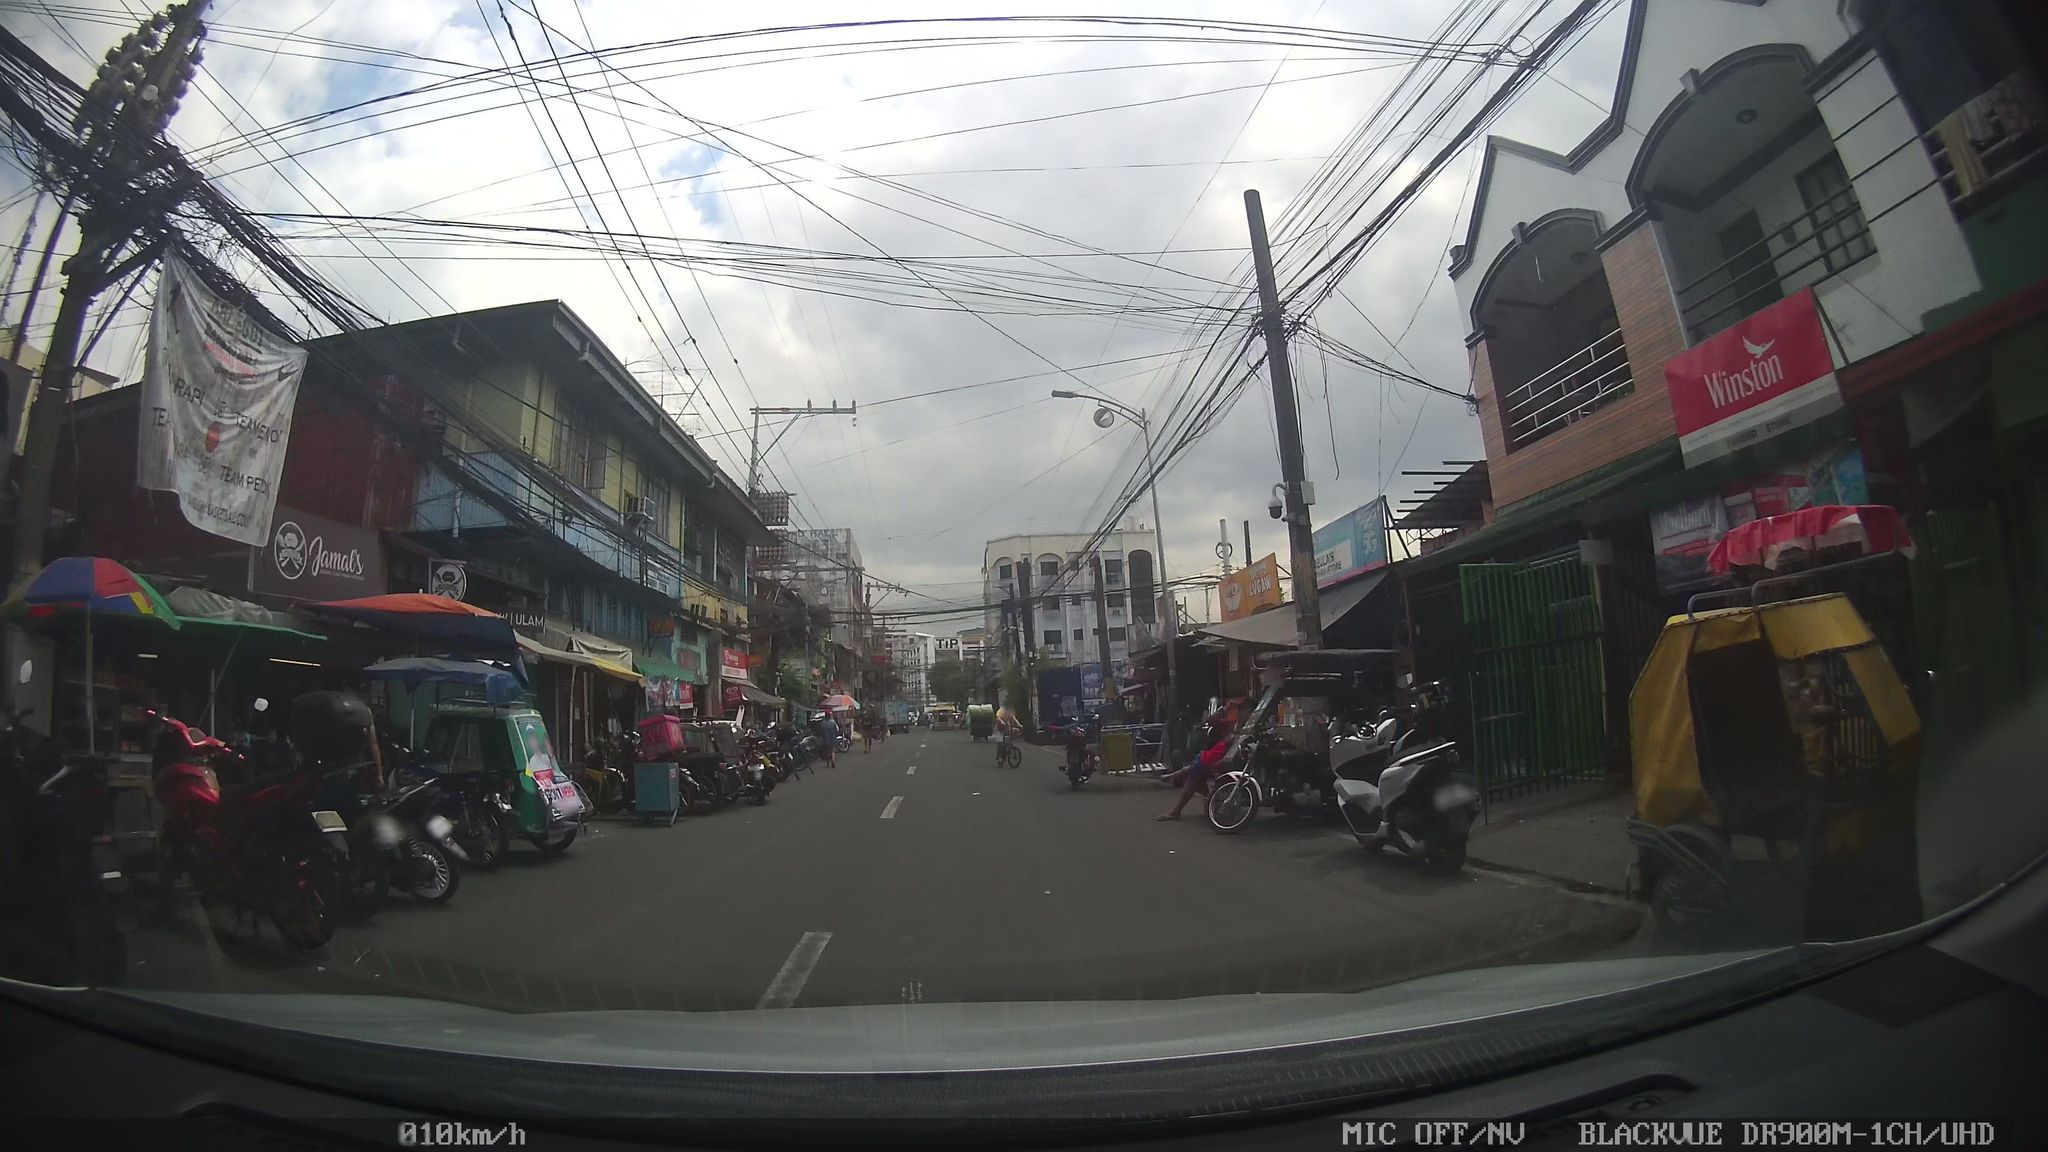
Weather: clear
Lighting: day
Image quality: good
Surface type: driving surface
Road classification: tertiary
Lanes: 2
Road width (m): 9
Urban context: urban centre
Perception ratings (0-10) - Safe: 1.81, Lively: 8.55, Beautiful: 3.92, Boring: 4.71, Depressing: 4.06, Wealthy: 0.28